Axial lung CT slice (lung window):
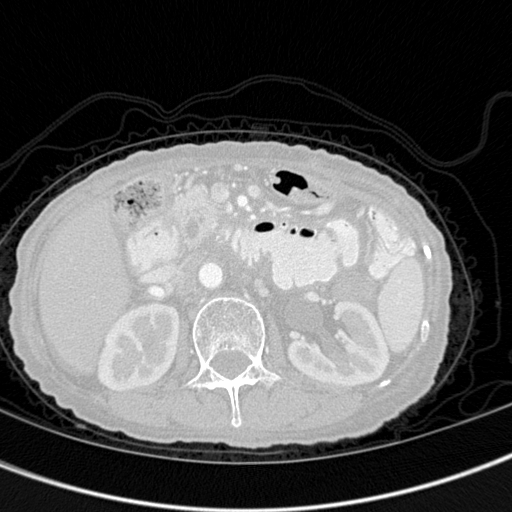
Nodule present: no